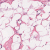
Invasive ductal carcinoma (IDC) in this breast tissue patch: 0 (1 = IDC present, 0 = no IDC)